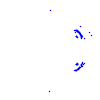
Particle: kaon